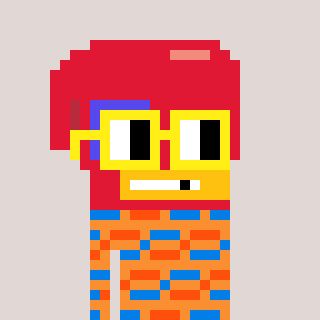
a pixel art character with square yellow glasses, a boxing glove-shaped head and a orange-colored body on a warm background